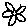
Label: flower